Frequency: 65000
Velocity: 0,2015
Power: 42,1
Pulse duration: 0,0000001
Pass count: 1
Magnification: 10
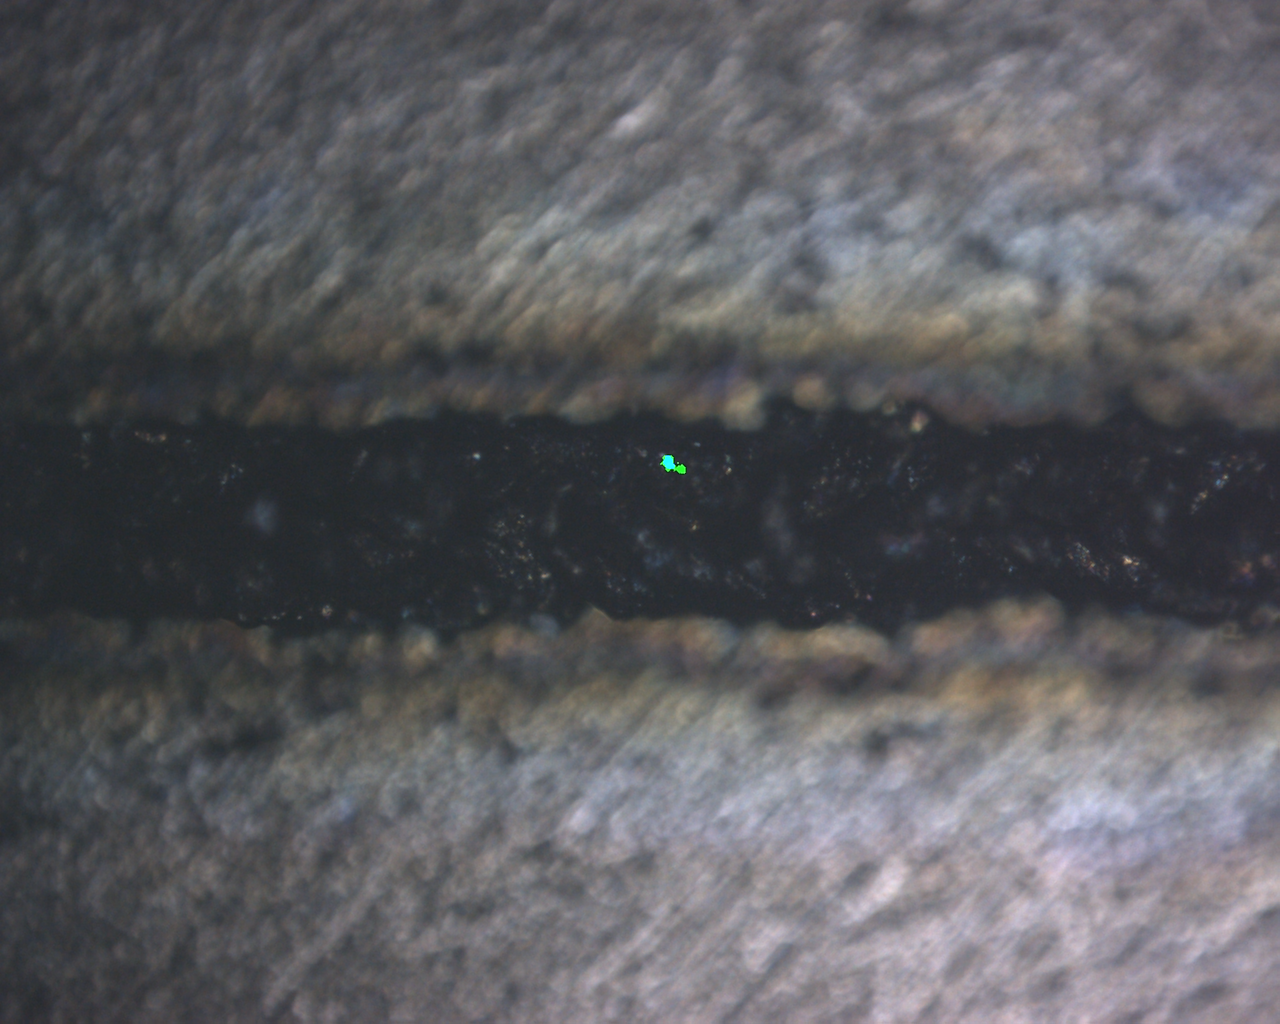
Measured width: 119.89
Other width: 89.958